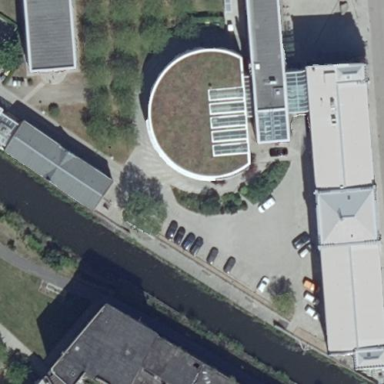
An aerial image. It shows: Public government office building.